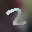
Label: 2